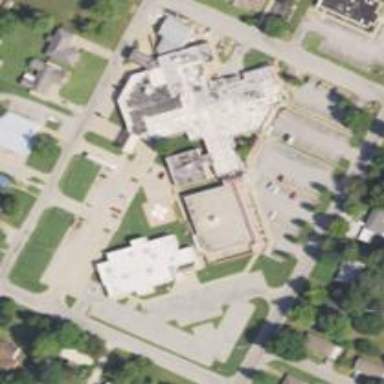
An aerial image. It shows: Healthcare facility identified as hospital.